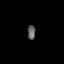
Tissue: lung
Cell type: Epithelial cells
Senescence score: 0.173
Nuclear area (px): 109
Mean DAPI intensity: 97.908